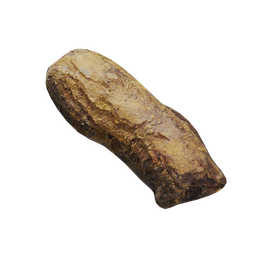
Label: nature